Interaction volume radius: 5 \u00c5
Interaction volume height: 25 \u00c5
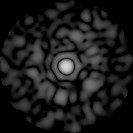
Disorder parameter: 0.8376